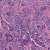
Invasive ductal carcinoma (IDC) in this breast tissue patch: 1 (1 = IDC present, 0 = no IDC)